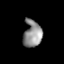
Tissue: lung
Cell type: T cells
Senescence score: 0.2307
Nuclear area (px): 481
Mean DAPI intensity: 143.239